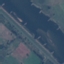
Land use / land cover: River